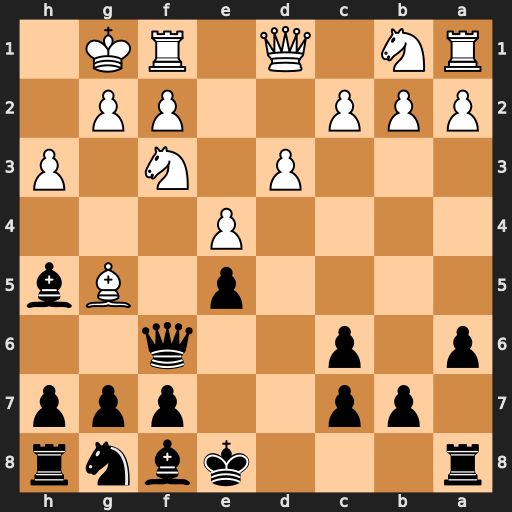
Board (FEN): r3kbnr/1pp2ppp/p1p2q2/4p1Bb/4P3/3P1N1P/PPP2PP1/RN1Q1RK1
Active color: b
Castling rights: kq
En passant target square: -
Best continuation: Bxf3 Bxf6 Bxd1 Bxg7 Bxg7